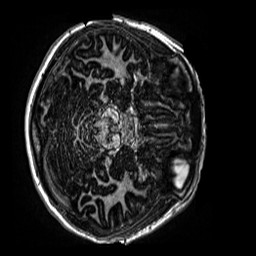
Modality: MP2RAGE
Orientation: axial
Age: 12
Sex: female
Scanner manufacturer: siemens
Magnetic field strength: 3 T
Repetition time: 4 s
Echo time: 0.00299 s